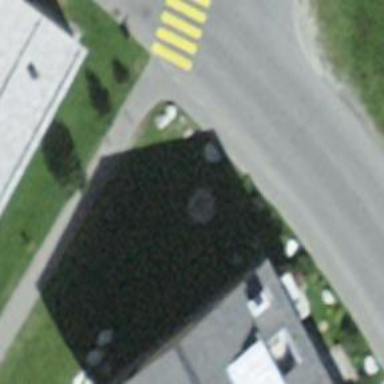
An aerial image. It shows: Bus stop with platform for public transport.